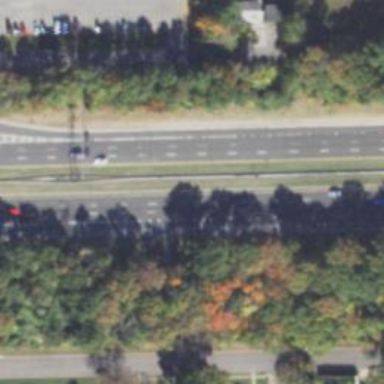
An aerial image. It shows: Motorway junction.